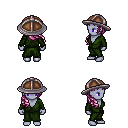
a pixel art fantasy rpg character, female body template, dark elf, purple skin, green robe, gold greaves, pink right-swept hairstyle, chain helm, four views (front, back, left, right), 2x2 character sprite sheet, small pixel art, hard edges, no anti-aliasing